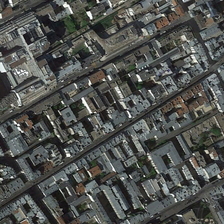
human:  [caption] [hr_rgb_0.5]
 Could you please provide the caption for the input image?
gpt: many crowded buildings and some green trees are in a dense residential area .

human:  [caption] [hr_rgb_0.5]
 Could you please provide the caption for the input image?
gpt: many crowded buildings and some green trees are in a dense residential area .

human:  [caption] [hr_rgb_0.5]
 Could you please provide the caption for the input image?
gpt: many crowded buildings and some green trees are in a dense residential area .

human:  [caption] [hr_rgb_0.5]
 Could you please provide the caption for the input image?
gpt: many crowded buildings and some green trees are in a dense residential area .

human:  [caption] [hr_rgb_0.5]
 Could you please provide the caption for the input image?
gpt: many crowded buildings and some green trees are in a dense residential area .